Interaction volume radius: 5 \u00c5
Interaction volume height: 20 \u00c5
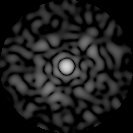
Disorder parameter: 0.8438